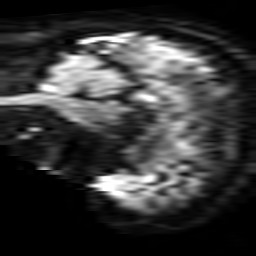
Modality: TRACE
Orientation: sagittal
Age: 64
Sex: male
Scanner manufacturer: philips
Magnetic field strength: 3 T
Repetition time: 4.11 s
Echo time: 0.06119 s